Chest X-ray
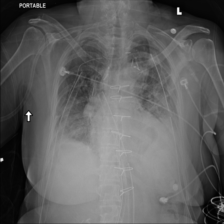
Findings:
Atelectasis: negative
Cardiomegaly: negative
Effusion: negative
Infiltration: negative
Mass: negative
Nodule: negative
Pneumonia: negative
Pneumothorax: negative
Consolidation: negative
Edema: negative
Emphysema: negative
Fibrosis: negative
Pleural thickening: negative
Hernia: negative